Question: I've been having a bit of trouble thinking this problem through. I can't seem to define a SELECT query which is accurate enough to give me the result I want.
I am storing shift patterns in a table. These shift patterns don't have any restrictions on when they can start and finish (except that they cannot overlap each other per machine)

The only information I have to select with is:
- -
The issue is when a shift overlaps 00:00. So my question is this:
<URL>
Thanks!
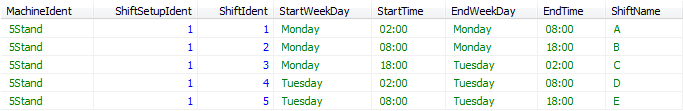
Answer: You can do this with simple logic. If 'StartTime < EndTime', then you want to test for times between the two values. If 'Startime > EndTime', then you want to test for times between the two values. So this solves the time problem:
'''
SELECT *
FROM webreportshiftsetup
WHERE (StartTime < EndTime and time(now()) between StartTime and EndTime or
StartTime > EndTime and time(now()) not between StartTime and EndTime
) and
dayname(now()) in (StartWeekDay, EndWeekDay)
'''
You have a similar problem with the weekdays. But your question is specifically about times and not weekdays. (That should perhaps be another question.)